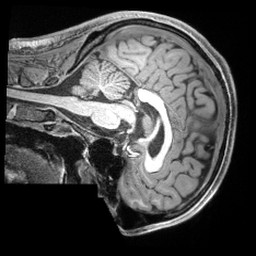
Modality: T1w
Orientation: sagittal
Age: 26
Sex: male
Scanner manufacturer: siemens
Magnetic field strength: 3 T
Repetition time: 2.4 s
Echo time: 0.00226 s